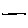
Label: line